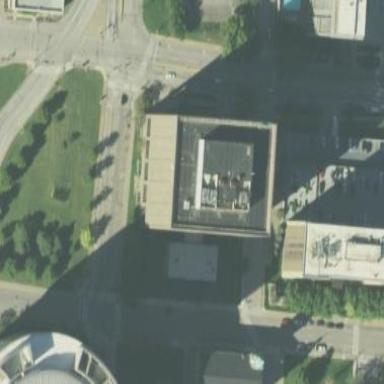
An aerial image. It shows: Part of building.